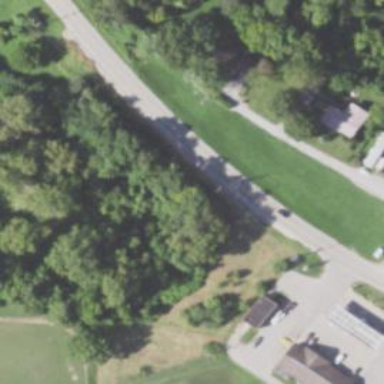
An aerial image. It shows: Secondary road.